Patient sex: F
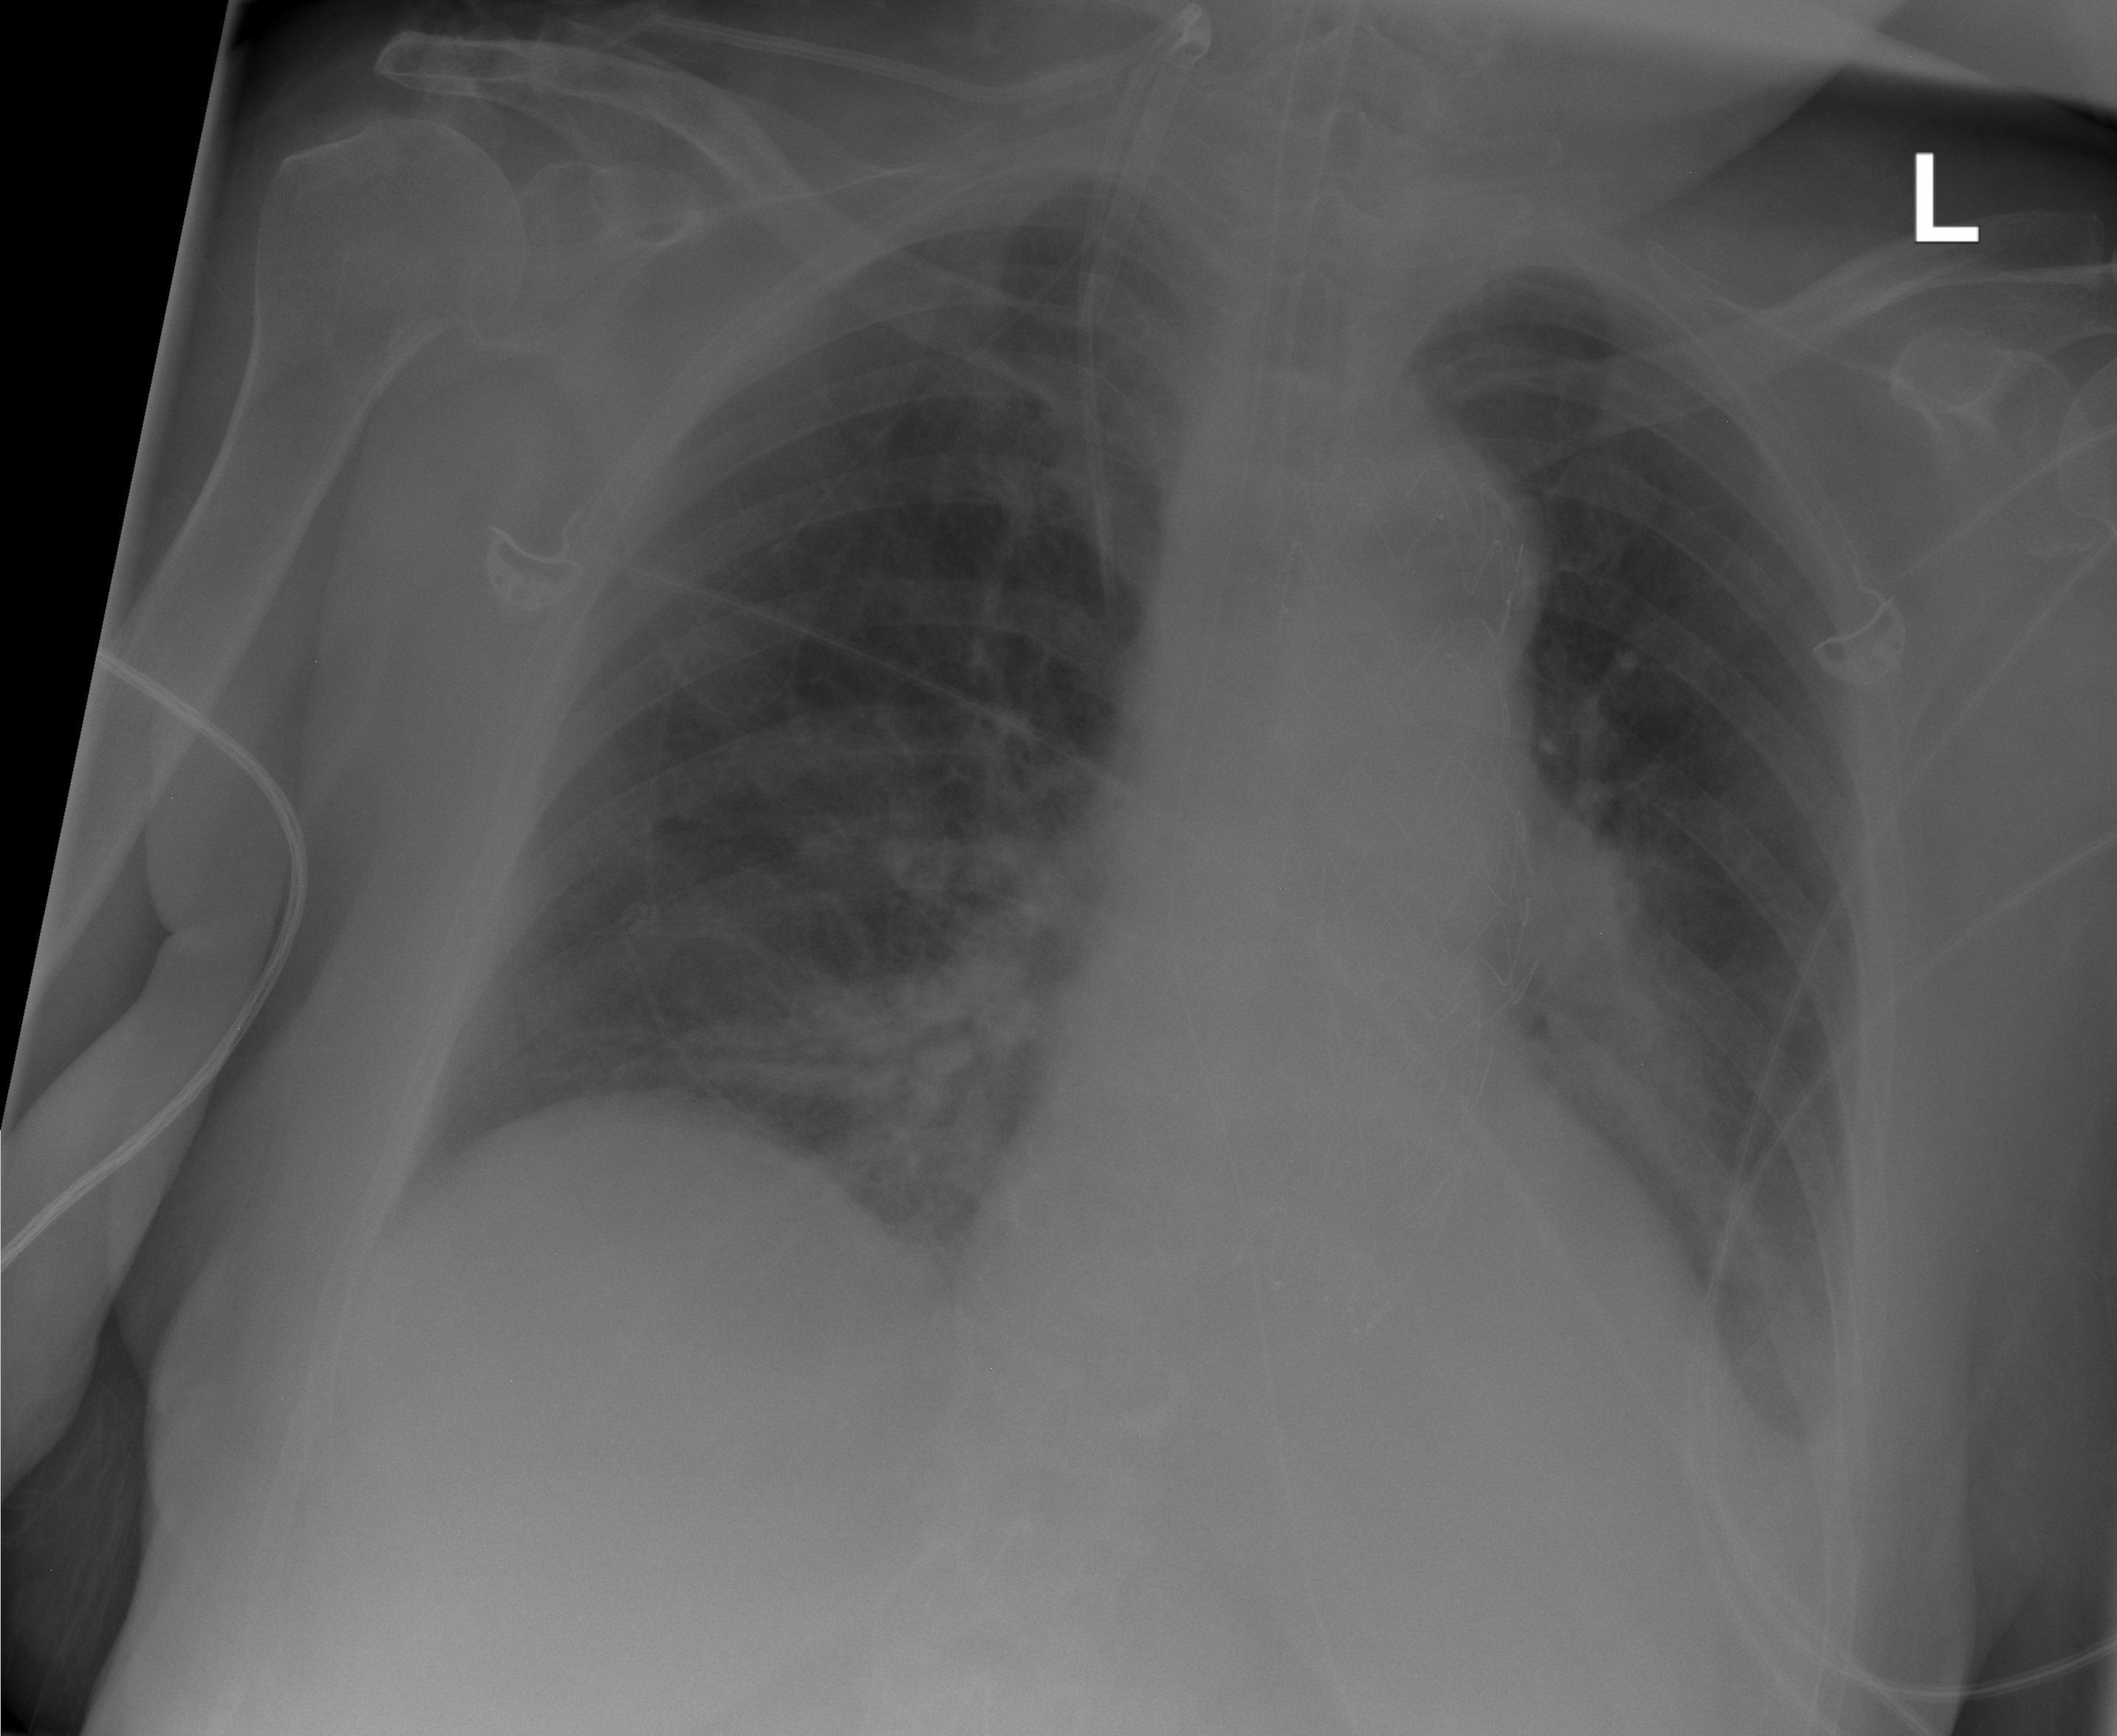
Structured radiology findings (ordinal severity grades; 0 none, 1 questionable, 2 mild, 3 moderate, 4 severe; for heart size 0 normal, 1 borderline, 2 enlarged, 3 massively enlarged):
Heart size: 0
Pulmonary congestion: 2
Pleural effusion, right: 0
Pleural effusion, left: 1
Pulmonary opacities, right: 0
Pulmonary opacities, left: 0
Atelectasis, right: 0
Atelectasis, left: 0